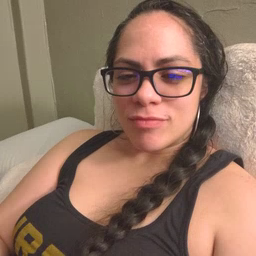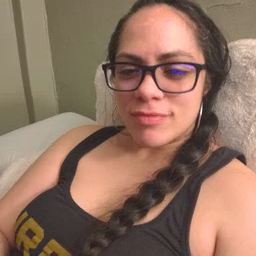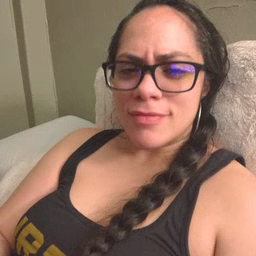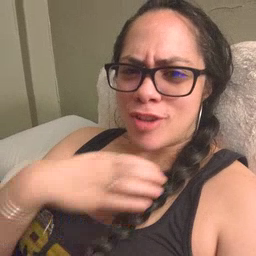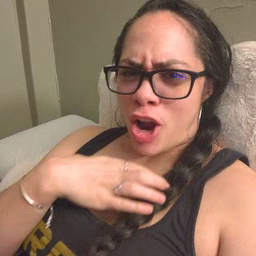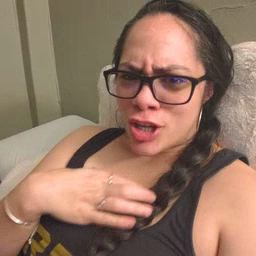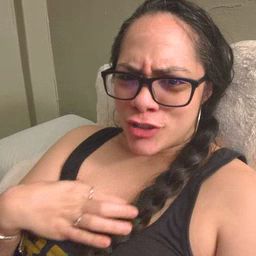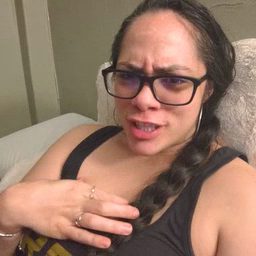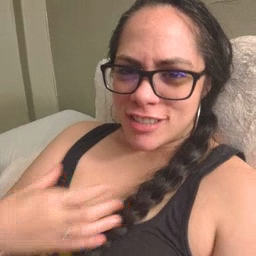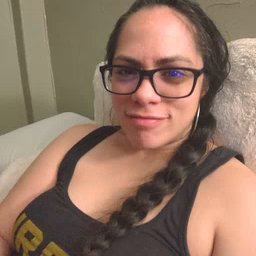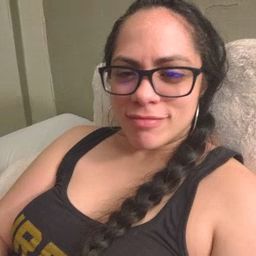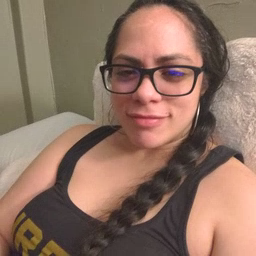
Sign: hungry